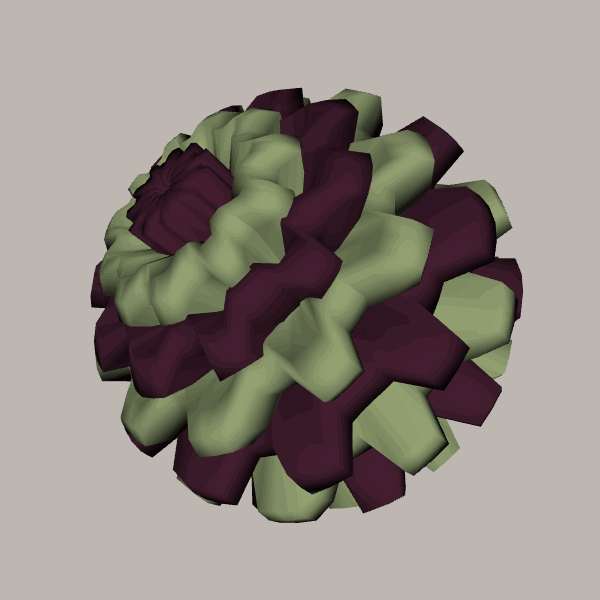
Background: light